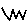
Label: zigzag